Question: Q:
I face the following problem.
I wanna to create an object from the following class 'IfxBulkCopy' but it doesn't appear at all.
I do the following:
1- Add a reference 'IBM.Data.Informix' .
2- Add 'using IBM.Data.Informix;'
but in vain .

I search in the <URL> and it exists .but i can't find it .
Please help .if there is a different version or some error i made?
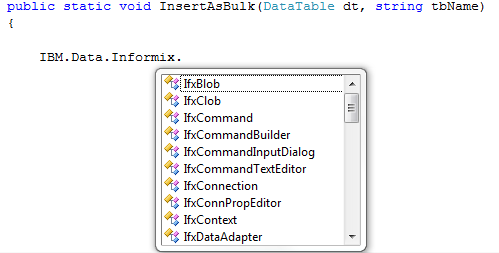
Answer: I think you need the Common IDS .NET provider.
Basically there are two different providers that implement classes in the IBM.Data.Informix namespace.
More info <URL>